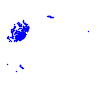
Particle: electron